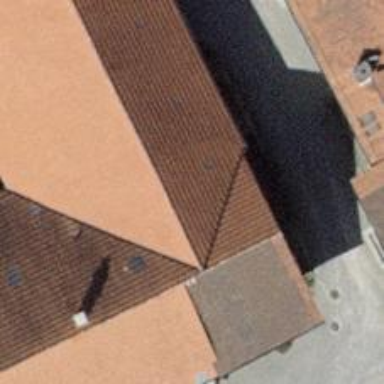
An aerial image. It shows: Farm building with gabled roof.